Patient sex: M
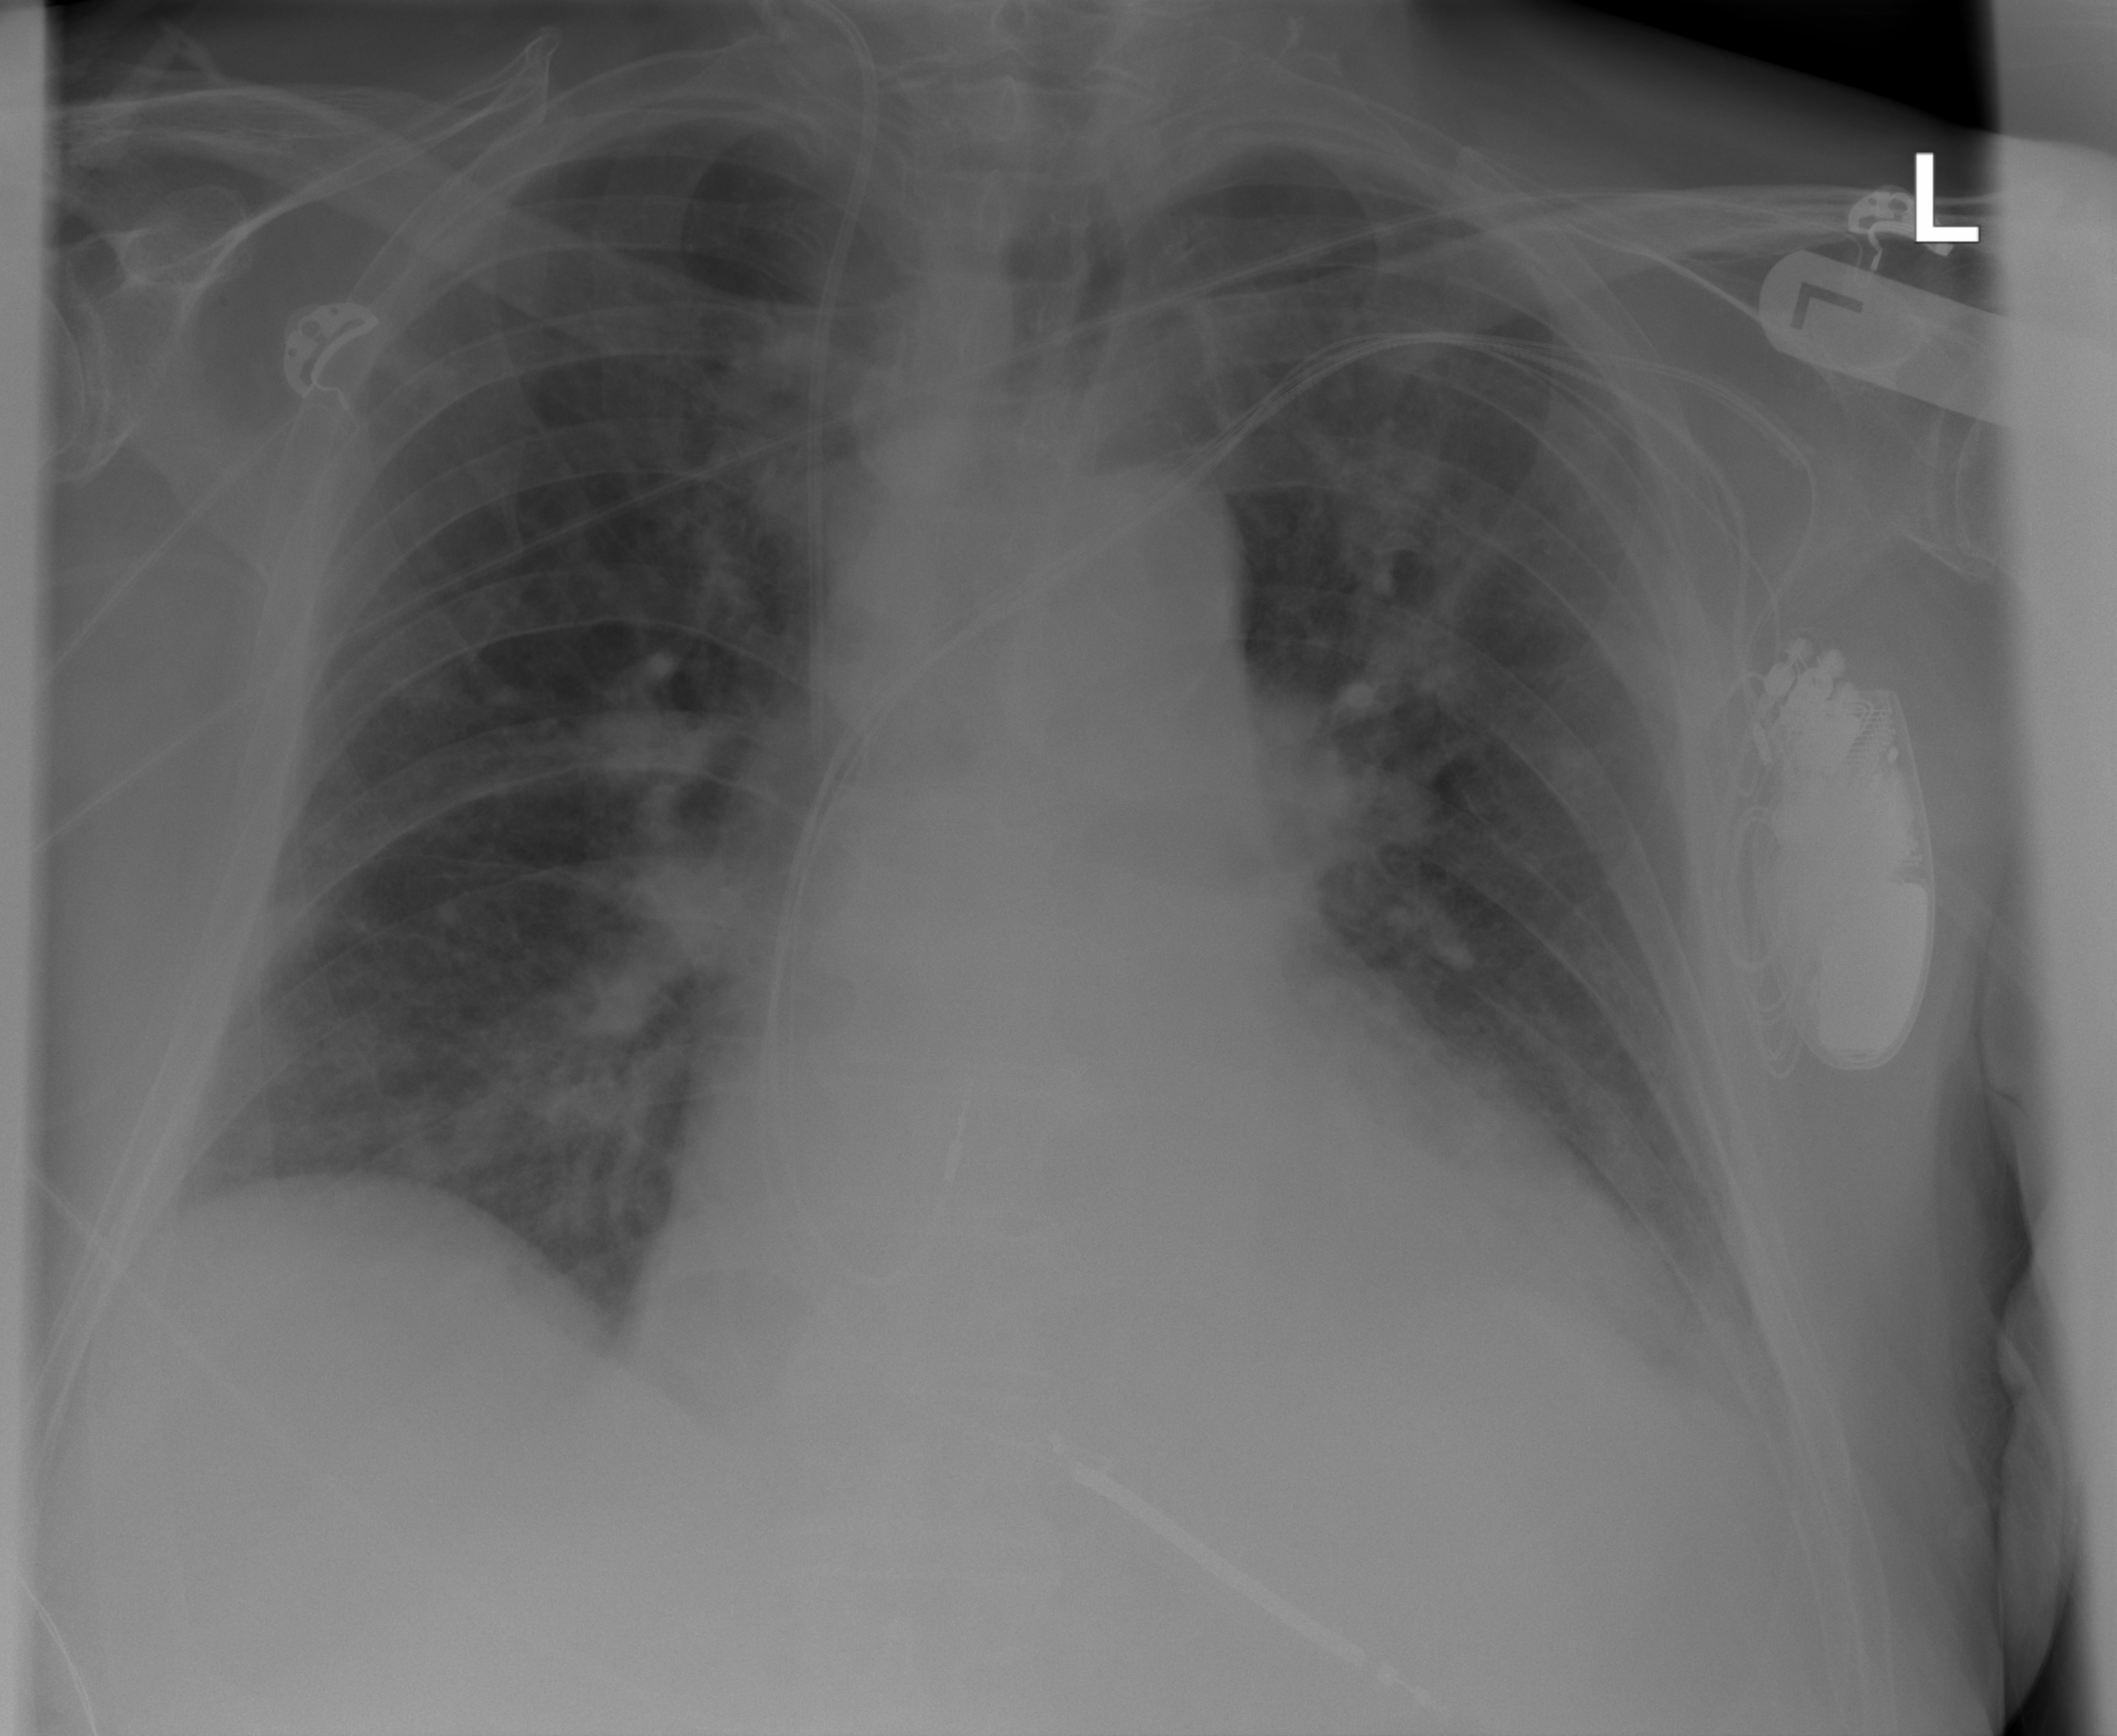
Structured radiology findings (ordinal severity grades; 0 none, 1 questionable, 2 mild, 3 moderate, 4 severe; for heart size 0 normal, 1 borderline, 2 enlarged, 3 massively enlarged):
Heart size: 2
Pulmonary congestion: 2
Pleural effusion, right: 0
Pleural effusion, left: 2
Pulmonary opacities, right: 2
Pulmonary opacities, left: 1
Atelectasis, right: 2
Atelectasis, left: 2